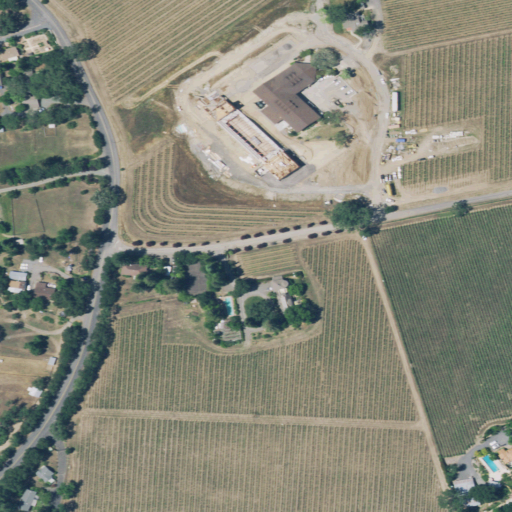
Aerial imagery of valley in California named Alexander Valley containing cultivated crops, grassland, low intensity development, open development, medium intensity development, pasture, and shrub